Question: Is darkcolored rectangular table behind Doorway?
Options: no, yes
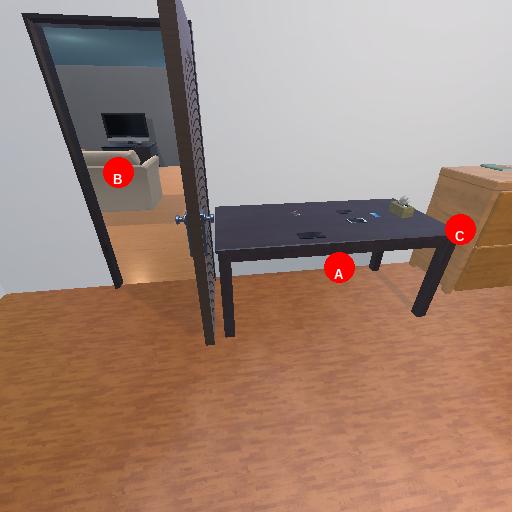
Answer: no